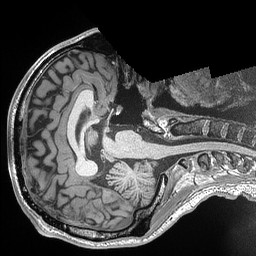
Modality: T1w
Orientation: axial
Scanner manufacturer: siemens
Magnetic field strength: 3 T
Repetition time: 2.3 s
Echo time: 0.00298 s